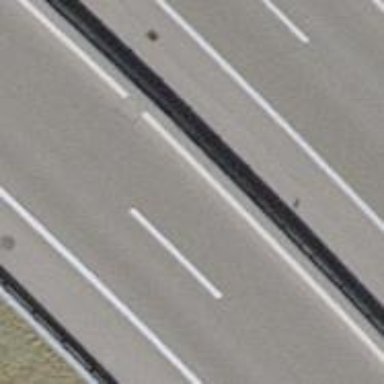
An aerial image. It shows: Asphalt motorway.